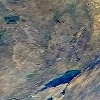
Label: land